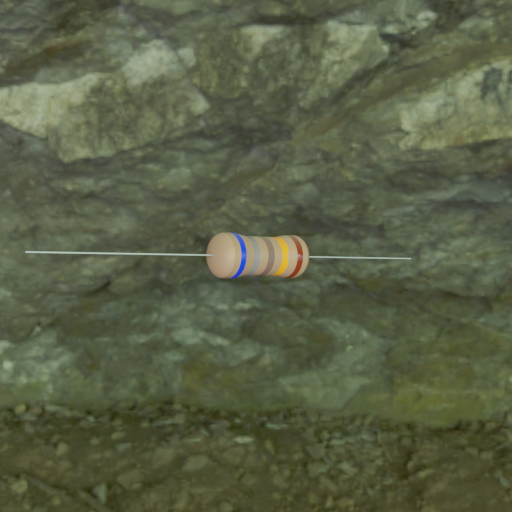
Resistor colour bands (in order): blue, gray, brown, orange, brown